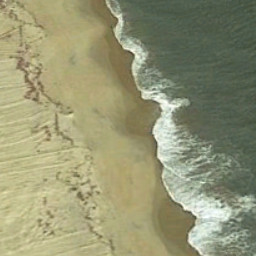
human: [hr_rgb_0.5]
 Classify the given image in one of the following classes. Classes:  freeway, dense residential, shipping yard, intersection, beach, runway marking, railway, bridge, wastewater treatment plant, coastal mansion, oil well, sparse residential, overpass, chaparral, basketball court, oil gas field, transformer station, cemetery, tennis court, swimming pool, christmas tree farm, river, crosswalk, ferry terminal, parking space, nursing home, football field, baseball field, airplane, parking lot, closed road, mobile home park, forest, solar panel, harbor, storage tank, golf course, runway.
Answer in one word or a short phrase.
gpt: beach